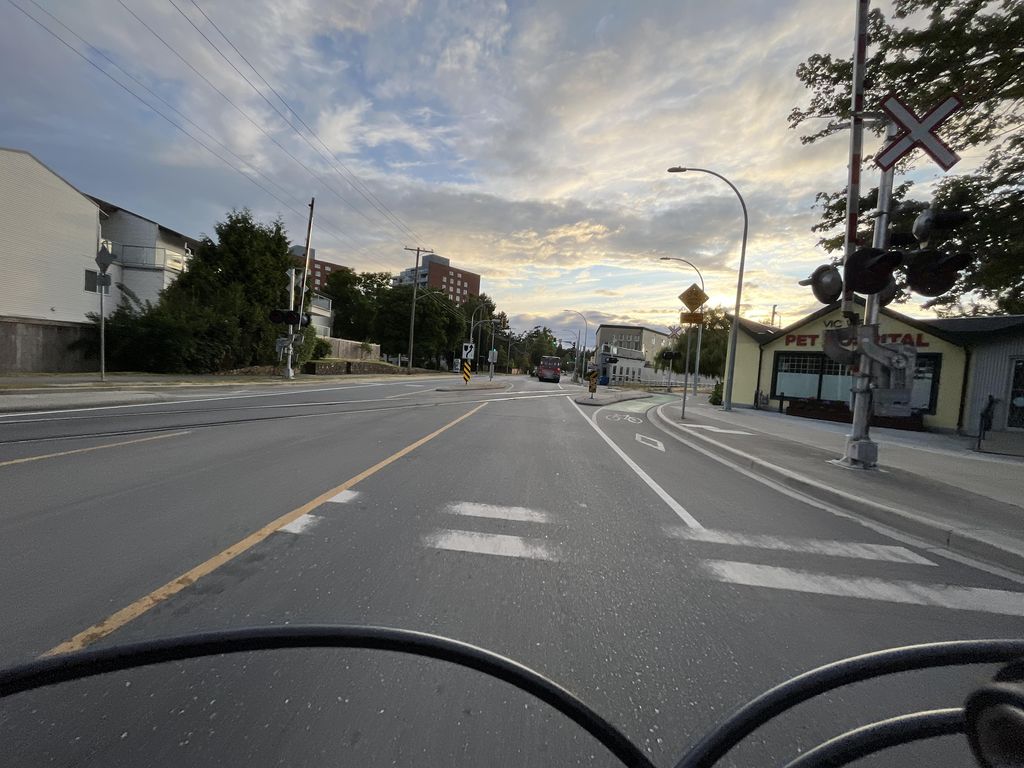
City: victoria